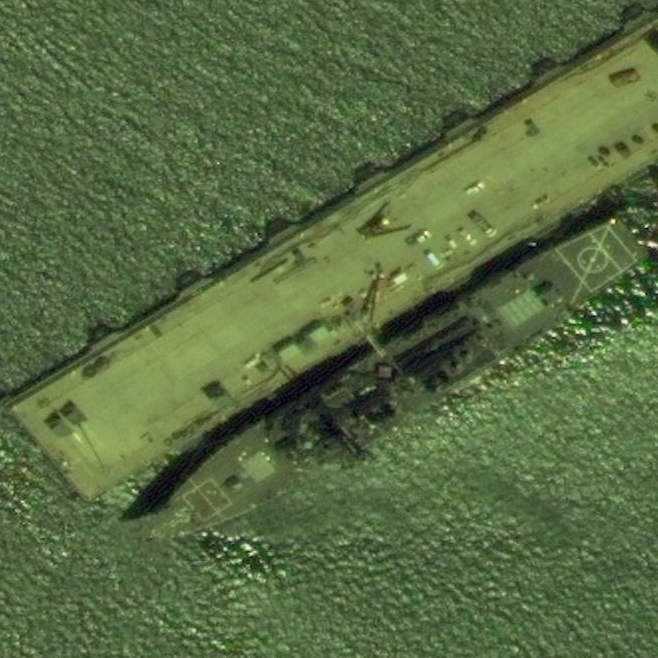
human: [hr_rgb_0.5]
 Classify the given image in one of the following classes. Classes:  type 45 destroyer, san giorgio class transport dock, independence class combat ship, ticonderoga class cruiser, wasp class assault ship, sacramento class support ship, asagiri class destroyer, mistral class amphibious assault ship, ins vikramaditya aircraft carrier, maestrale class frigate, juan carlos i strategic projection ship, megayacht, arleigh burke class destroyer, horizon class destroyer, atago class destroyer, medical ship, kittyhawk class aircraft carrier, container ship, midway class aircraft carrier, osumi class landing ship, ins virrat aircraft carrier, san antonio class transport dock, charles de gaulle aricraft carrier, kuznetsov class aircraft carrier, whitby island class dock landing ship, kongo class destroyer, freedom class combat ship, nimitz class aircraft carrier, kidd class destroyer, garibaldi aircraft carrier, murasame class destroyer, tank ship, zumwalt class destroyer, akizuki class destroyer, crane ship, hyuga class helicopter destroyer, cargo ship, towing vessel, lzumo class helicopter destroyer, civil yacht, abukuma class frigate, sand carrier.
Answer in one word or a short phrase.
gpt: Arleigh Burke class destroyer